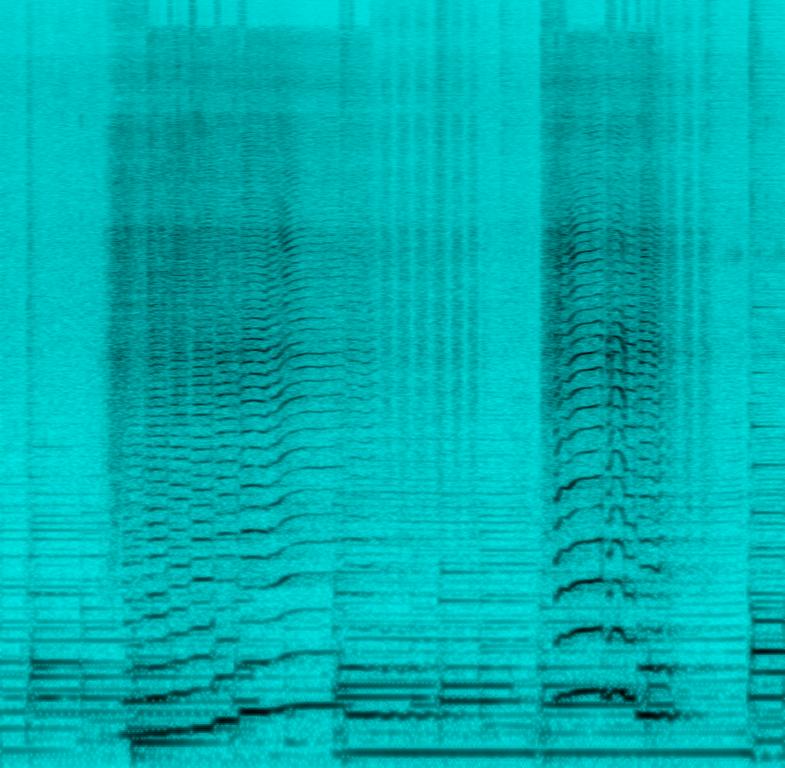
This is a jazz music piece. There is a saxophone playing a solo in the lead. A tuba is playing the bass line. There is an electric guitar strumming chords. The rhythm is being played on the ride cymbal by the acoustic drums. The instrumentals have a sophisticated feel. This piece could be playing in the background at a classy restaurant.